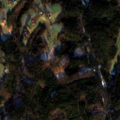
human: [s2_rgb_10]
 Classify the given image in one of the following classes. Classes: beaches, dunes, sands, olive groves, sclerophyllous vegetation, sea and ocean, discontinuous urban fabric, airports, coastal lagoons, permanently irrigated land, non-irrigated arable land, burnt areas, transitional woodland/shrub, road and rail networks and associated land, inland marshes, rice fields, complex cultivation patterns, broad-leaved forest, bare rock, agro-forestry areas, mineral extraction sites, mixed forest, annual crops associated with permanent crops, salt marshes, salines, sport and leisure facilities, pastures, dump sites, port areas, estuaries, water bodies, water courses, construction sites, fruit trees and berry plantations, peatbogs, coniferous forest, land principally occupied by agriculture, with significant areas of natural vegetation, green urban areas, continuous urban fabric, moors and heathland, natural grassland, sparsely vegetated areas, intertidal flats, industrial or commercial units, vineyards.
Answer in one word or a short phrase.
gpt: pastures, complex cultivation patterns, broad-leaved forest, mixed forest